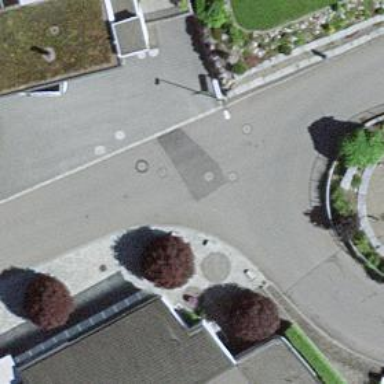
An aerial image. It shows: Smoothly paved residential road.